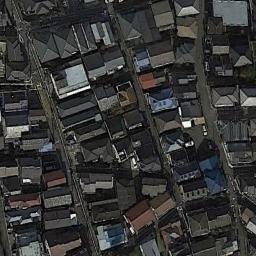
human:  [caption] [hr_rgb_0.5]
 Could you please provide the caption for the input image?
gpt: In densely populated areas there are many roads and densely arranged houses of different sizes and shapes .

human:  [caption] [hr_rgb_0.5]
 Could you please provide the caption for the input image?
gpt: There are trees all around the house .

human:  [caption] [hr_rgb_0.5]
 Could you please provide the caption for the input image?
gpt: A dense residential area has lots of houses next to each other and some roads go through the residential area .

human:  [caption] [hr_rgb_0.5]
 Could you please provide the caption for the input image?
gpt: The dense residential is next to the road .

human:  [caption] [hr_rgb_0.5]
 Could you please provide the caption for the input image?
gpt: There are buildings of different colors on a dense residential area .